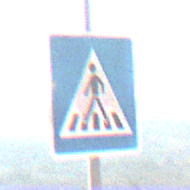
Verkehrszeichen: FussgaengerueberwegRechts
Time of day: MorningAfternoon
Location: Outdoor (Nature)
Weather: PartlyCloudy
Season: NotSpecified
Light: Natural